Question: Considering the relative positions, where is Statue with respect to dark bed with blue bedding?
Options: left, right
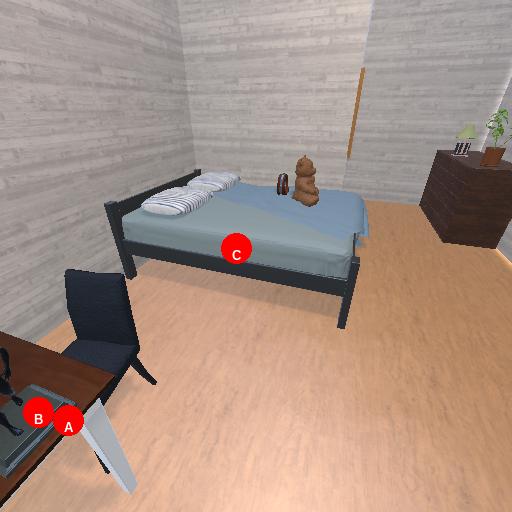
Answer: left